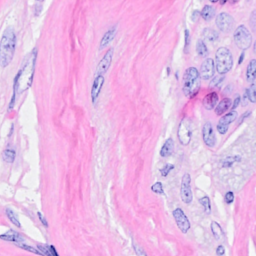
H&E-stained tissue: Breast